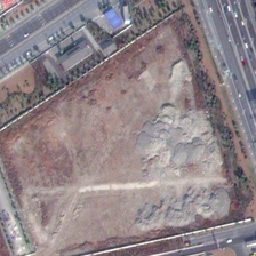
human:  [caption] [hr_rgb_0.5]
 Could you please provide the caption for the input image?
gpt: Some trees were planted around the bare land.

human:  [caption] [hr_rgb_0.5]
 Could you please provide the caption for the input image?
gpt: Many kinds of cars are on the road.

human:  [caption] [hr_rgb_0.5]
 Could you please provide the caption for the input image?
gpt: Trees were planted around the bare land.

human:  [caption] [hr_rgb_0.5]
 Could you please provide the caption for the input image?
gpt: Many kinds of cars run on the road.

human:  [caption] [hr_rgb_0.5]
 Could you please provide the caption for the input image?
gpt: Some tree species are around bare land.